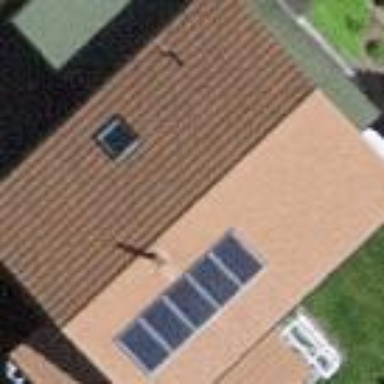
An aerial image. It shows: Residential building with gabled roof.